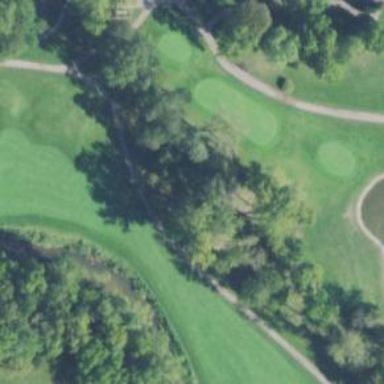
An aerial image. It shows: View of golf hole.